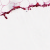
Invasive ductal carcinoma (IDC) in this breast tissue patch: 0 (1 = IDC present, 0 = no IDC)